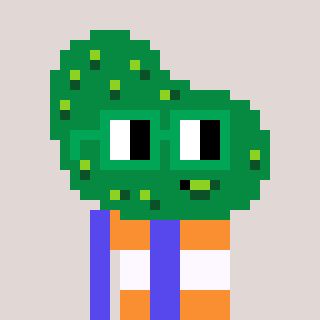
a pixel art character with square green glasses, a pickle-shaped head and a computerblue-colored body on a warm background